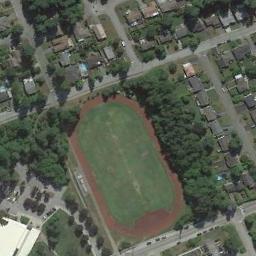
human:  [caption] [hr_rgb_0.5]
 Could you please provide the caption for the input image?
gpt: There are numerous buildings near the ground track field .

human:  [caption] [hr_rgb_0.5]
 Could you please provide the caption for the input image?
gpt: The ground track field is surrounded by a grove of trees and some houses arranged neatly are next to the ground track field .

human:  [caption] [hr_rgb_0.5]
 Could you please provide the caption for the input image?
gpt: The track and field is built on the lawn and there is a road distance from the residential area .

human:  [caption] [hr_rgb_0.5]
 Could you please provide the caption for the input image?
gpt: The oval track has a small rectangular green space .

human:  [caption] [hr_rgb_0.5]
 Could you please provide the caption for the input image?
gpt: There are some green trees around the ground track field with a red track .